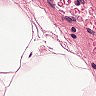
Metastatic tissue present: no